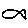
Label: fish